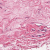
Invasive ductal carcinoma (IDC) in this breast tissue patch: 0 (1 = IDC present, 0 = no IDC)